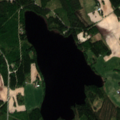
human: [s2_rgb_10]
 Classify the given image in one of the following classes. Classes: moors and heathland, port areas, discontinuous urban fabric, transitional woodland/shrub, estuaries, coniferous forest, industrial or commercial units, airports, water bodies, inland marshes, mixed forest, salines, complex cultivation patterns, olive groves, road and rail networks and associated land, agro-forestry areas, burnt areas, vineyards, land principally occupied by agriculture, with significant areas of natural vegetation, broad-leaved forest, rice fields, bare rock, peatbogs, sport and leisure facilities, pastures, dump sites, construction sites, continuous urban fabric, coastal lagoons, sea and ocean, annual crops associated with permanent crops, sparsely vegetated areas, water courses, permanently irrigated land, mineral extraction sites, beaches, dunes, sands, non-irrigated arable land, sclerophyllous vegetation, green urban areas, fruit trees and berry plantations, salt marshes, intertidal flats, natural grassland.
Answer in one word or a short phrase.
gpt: non-irrigated arable land, land principally occupied by agriculture, with significant areas of natural vegetation, mixed forest, transitional woodland/shrub, water bodies